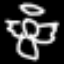
Label: angel